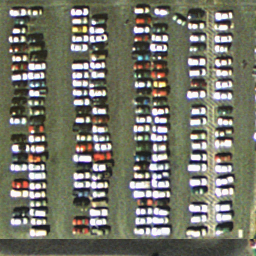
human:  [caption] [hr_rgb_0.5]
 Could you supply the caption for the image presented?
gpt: It is a parking lot with many cars densely arranged .

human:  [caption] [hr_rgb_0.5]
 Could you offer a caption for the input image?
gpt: Lots of cars parked neatly in the parking lot .

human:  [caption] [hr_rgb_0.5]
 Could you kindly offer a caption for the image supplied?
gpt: Many cars are very closed to each other in the parking lot .

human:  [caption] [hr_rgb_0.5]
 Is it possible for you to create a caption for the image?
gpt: Lots of cars are very closed to each other in the parking lot .

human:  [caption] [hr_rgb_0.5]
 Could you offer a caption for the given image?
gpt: Many cars densely arranged in the parking lot .